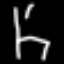
Label: chair